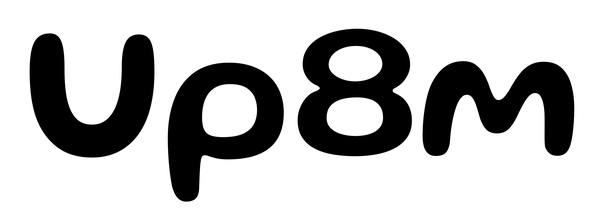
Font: Gluten_Medium